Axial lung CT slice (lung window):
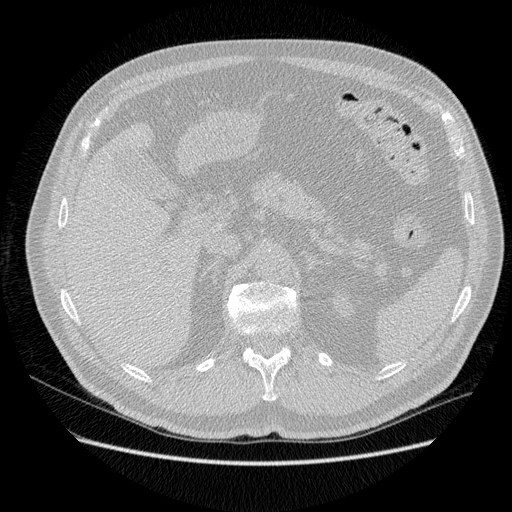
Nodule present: no